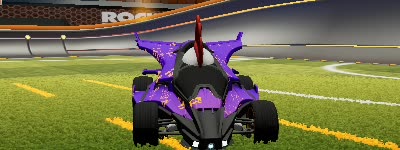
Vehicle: aftershock